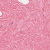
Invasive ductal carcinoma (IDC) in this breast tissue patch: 0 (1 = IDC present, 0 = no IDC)